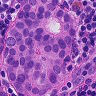
Metastatic tissue present: yes